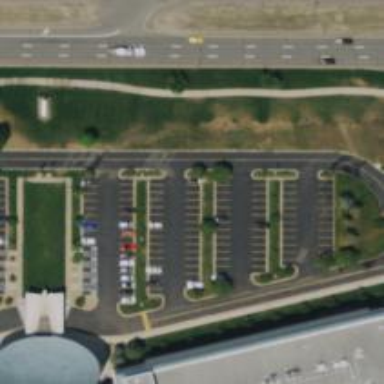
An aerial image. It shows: Parking space.